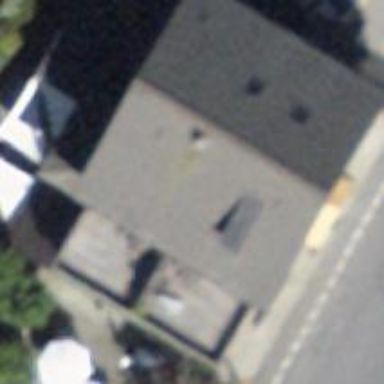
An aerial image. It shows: Restaurant located within hotel.